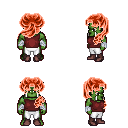
a pixel art fantasy rpg character, male body template, orc, green skin, maroon sleeveless shirt, white pants, red princess hairstyle, white cloth bandages, maroon shoes, four views (front, back, left, right), 2x2 character sprite sheet, small pixel art, hard edges, no anti-aliasing